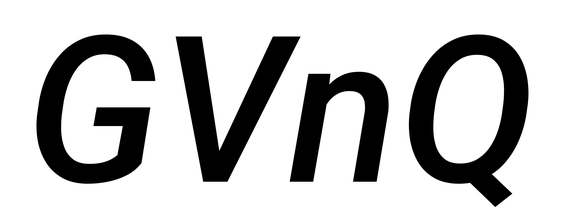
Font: Roboto-Italic_Medium_Italic